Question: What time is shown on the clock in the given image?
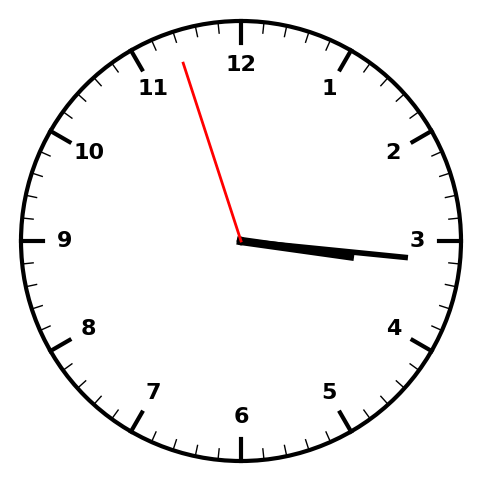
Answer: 03:15:57